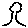
Label: tree